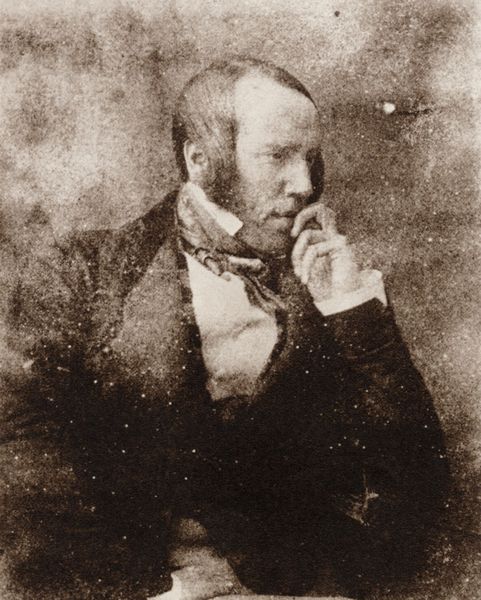
Titel: Porträt eines Mannes
Künstler: William Henry Fox Talbot
Schlagwörter: hand, mann, schatten, weiß, sitzen, braun, finger, frisur, grau, haar, mund, nase, ohr, profil, schwarz, stirn, stützen, blick, schal, alt, anzug, hemd, jacke, arm, augen, kragen, ärmel, bildnis, herr, hände, portrait, porträt, haare, pose, sitzend, kinn, rechts, scheitel, kahl, sepia, frack, krawatte, dichter, glatze, halstuch, nachdenklich, sinnieren, denkerpose, nachdenken, fliege, jackett, selbstporträt, foto, fotografie, photographie, punkte, schmutz, denken, schwarzweiß, staub, denker, manschette, manschetten, stehkragen, geheimratsecken, kotletten, photo, stirnglatze, portät, halbporträt, aufgestützt, smoking, stützend, reichtum, gelehrter, monarch, anzugjacke, wilde, daguerrotypie, bildis, geheimrafsecken